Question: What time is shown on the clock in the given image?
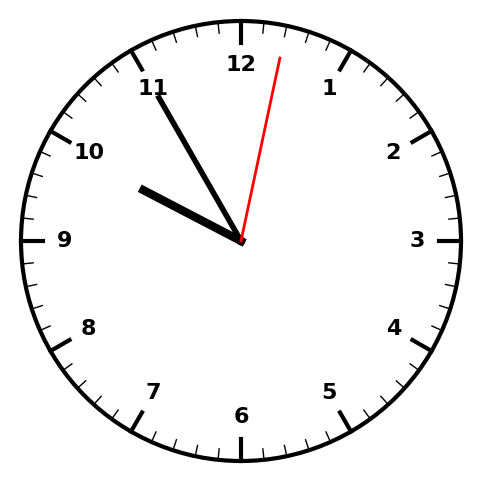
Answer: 09:55:02